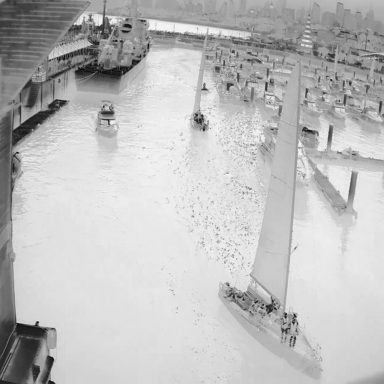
There are 23 objects shown in the infrared image, including five sailboats, and 18 canoes.